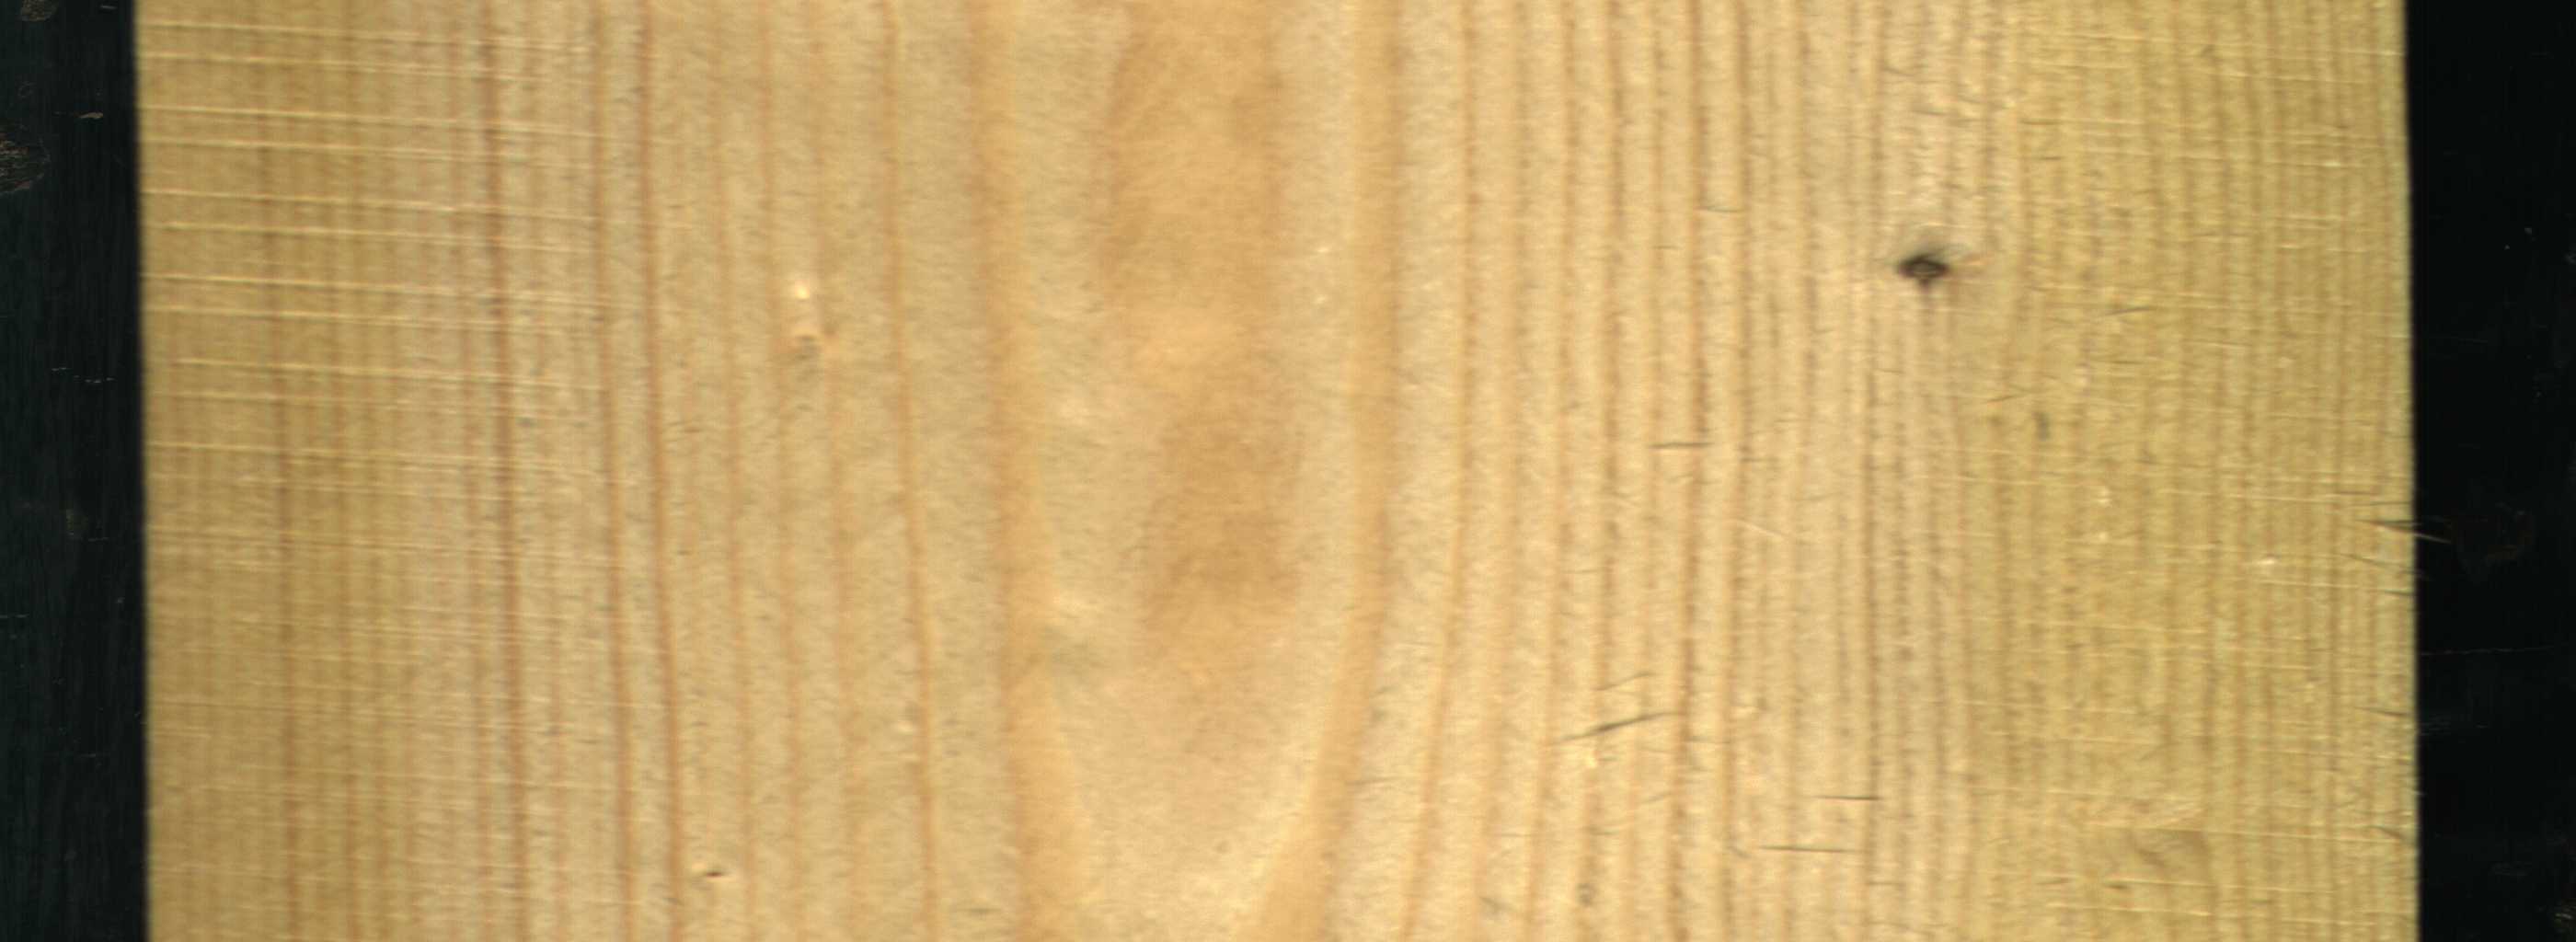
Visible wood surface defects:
Live_Knot